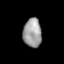
Tissue: prostate
Cell type: T cells
Senescence score: 0.1447
Nuclear area (px): 517
Mean DAPI intensity: 158.29